Question: I have a fragment with contains a RecyclerView with layout_width="match_parent":
'''
<android.support.v7.widget.RecyclerView xmlns:android="http://schemas.android.com/apk/res/android"
xmlns:tools="http://schemas.android.com/tools"
android:layout_width="match_parent"
android:layout_height="match_parent"
android:layout_gravity="center"
android:paddingLeft="@dimen/activity_horizontal_margin"
android:paddingRight="@dimen/activity_horizontal_margin"
android:paddingTop="@dimen/activity_vertical_margin"
android:paddingBottom="@dimen/activity_vertical_margin"
tools:context=".MainActivity$PlaceholderFragment" />
'''
The item in the RecyclerView is a CardView also with layout_width="match_parent":
'''
<android.support.v7.widget.CardView
xmlns:android="http://schemas.android.com/apk/res/android"
xmlns:card_view="http://schemas.android.com/apk/res-auto"
android:id="@+id/card_view"
android:layout_gravity="center"
android:layout_width="match_parent"
android:layout_height="match_parent"
android:layout_margin="20dp"
card_view:cardCornerRadius="4dp">
<TextView
android:layout_gravity="center"
android:id="@+id/info_text"
android:layout_width="match_parent"
android:gravity="center"
android:layout_height="match_parent"
android:textAppearance="?android:textAppearanceLarge"/>
</android.support.v7.widget.CardView>
'''
I inflate the item view as below:
'''
public MyAdapter.ViewHolder onCreateViewHolder(ViewGroup parent,
int viewType) {
CardView v = (CardView) LayoutInflater.from(parent.getContext())
.inflate(R.layout.card_listitem, null, true);
ViewHolder vh = new ViewHolder(v);
return vh;
}
'''
But when I run the app, the CardView is rendered as wrap_content as shown below:

Note that this was run on emulator, not a real device.
Am I doing something wrong, or is it a bug?
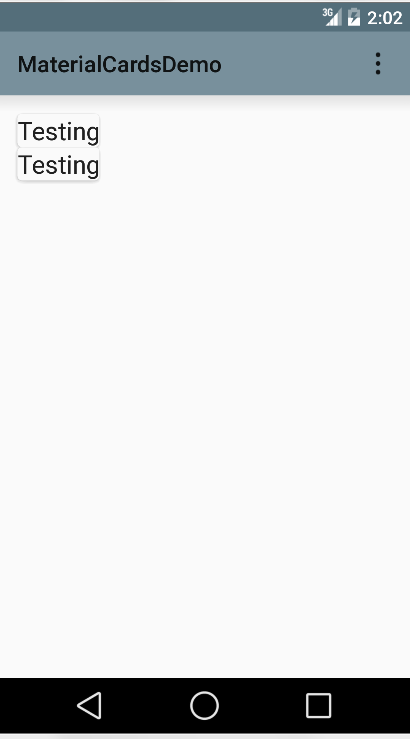
Answer: The docs for 'inflate':
> Inflate a new view hierarchy from the specified xml resource. Throws
InflateException if there is an error.Parameters
ID for an XML layout resource to load (e.g.,
R.layout.main_page) root
to be the parent of the
generated hierarchy (if attachToRoot is true), or else simply an
object that provides a set of LayoutParams values for root of the
returned hierarchy (if attachToRoot is false.)
Whether
the inflated hierarchy should be attached to the root parameter? If
false, root is only used to create the correct subclass of
LayoutParams for the root view in the XML. Returns The root View of
the inflated hierarchy. If root was supplied and attachToRoot is true,
this is root; otherwise it is the root of the inflated XML file.
It is important here to supply true, but supply the parent:
'''
LayoutInflater.from(parent.getContext())
.inflate(R.layout.card_listitem, parent, false);
'''
Supplying the 'parent' View lets the inflater know what layoutparams to use. Supplying the 'false' parameter tells it to attach it to the parent just yet. That is what the 'RecyclerView' will do for you.